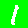
Digit: 1